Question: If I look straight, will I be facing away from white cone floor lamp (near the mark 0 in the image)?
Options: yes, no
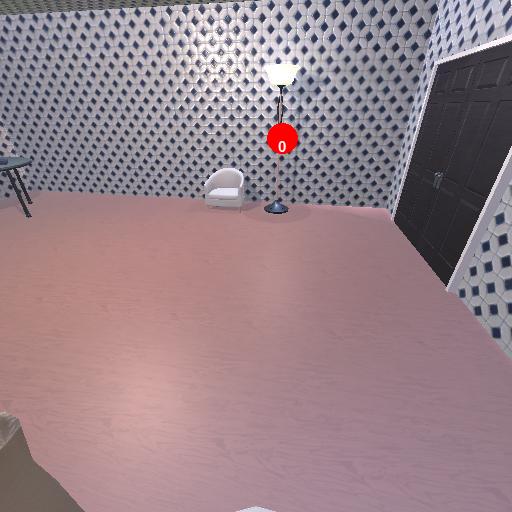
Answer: yes